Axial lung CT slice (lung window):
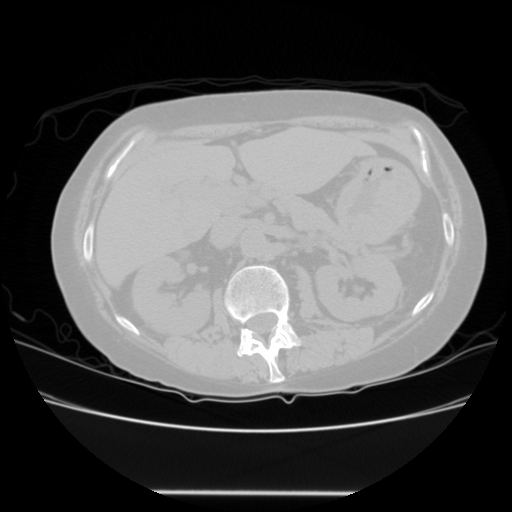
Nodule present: no